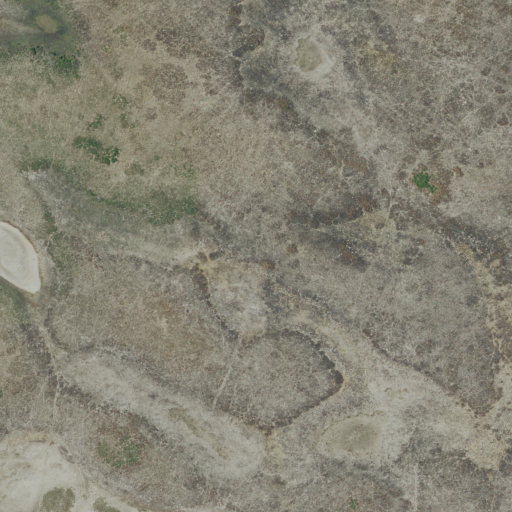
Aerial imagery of cape in Texas named Penascal Rincon containing grassland, herbaceous wetlands, and barren land